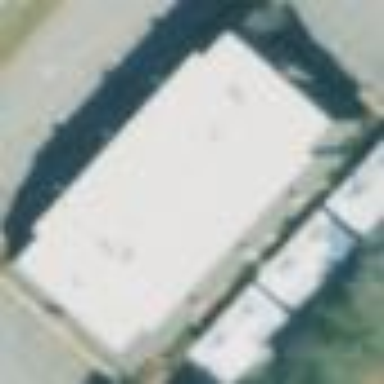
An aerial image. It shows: Commercial building.